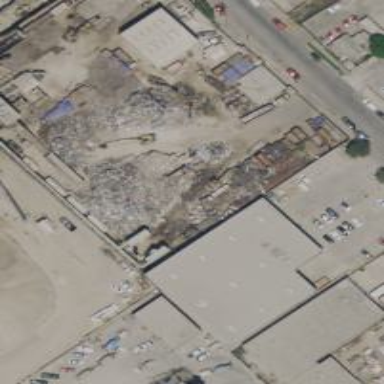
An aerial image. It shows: Warehouse building.